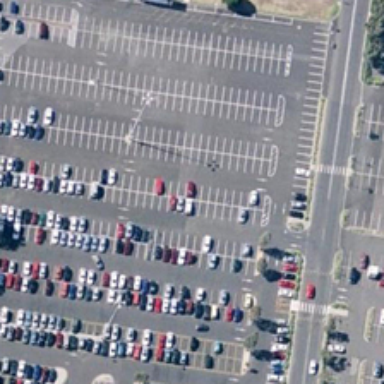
Many cars are parked in a large parking lot near several green trees .